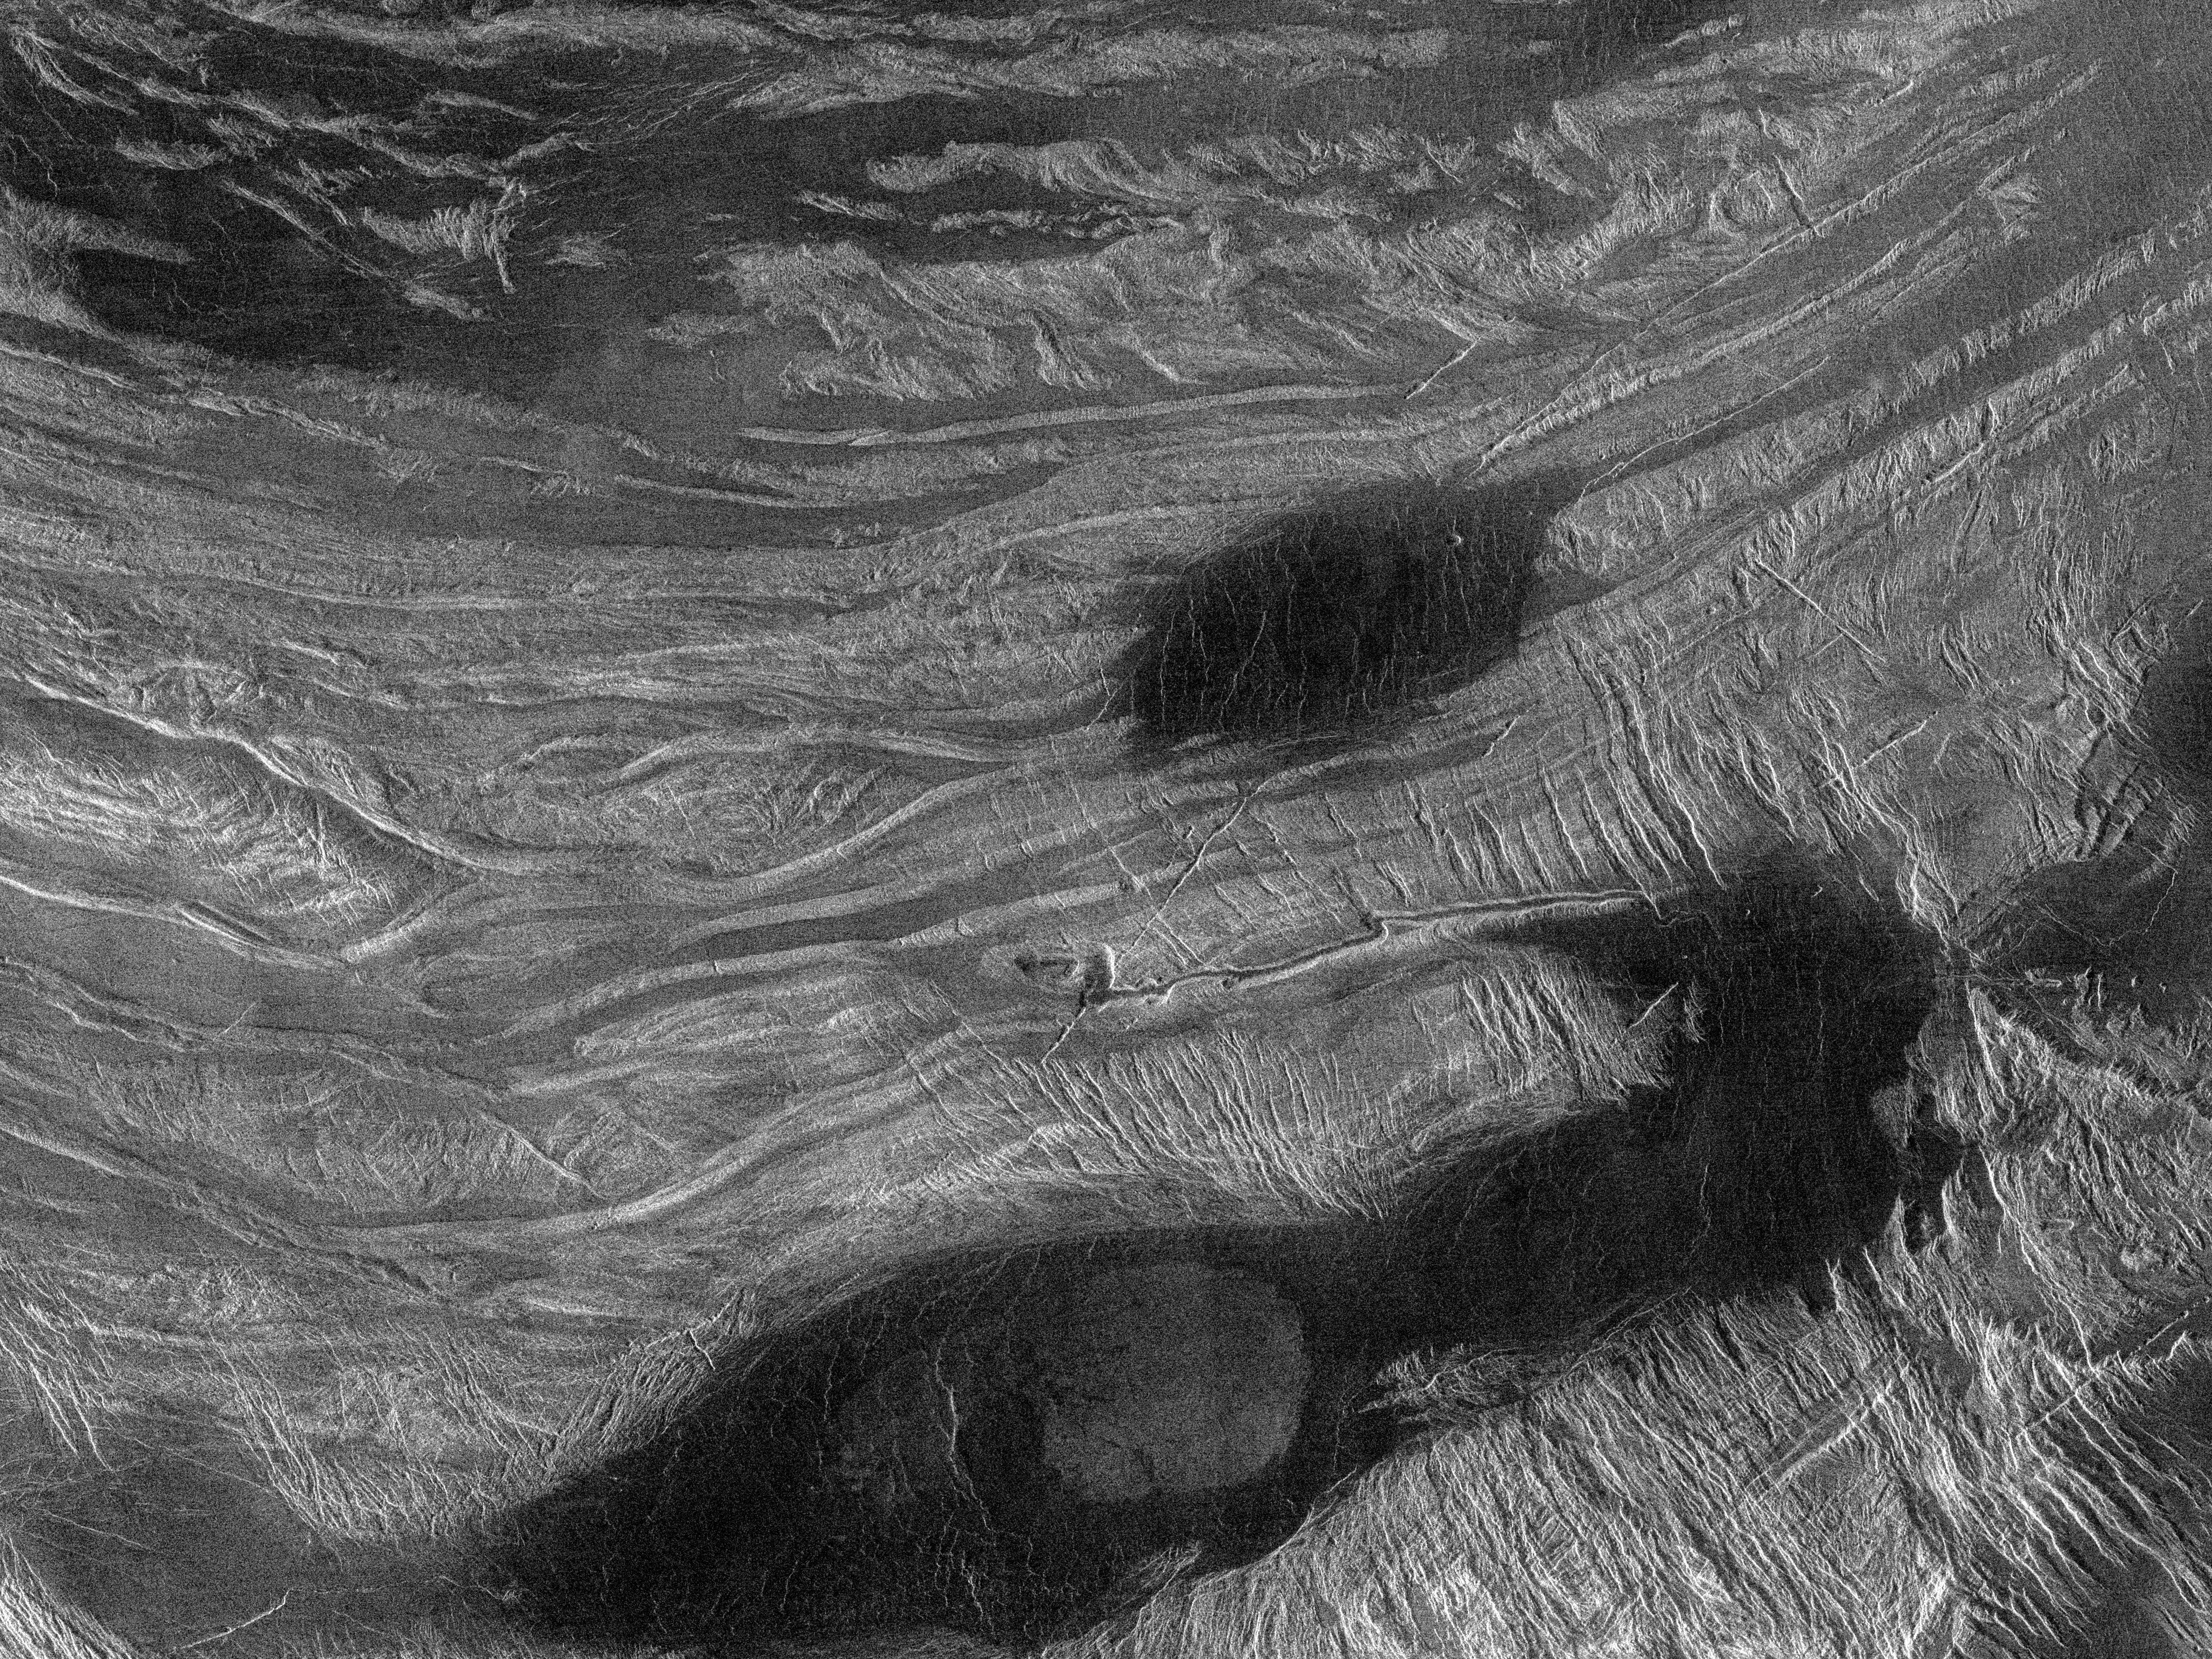
Venus - Ovda Regio Venus, Magellan